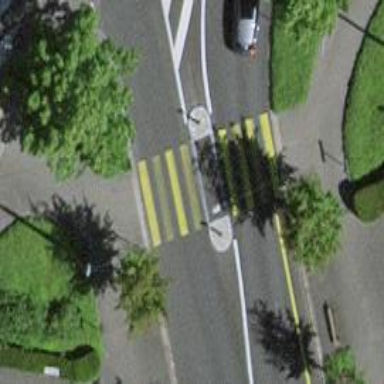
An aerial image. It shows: Uncontrolled zebra crossing with pedestrian island.